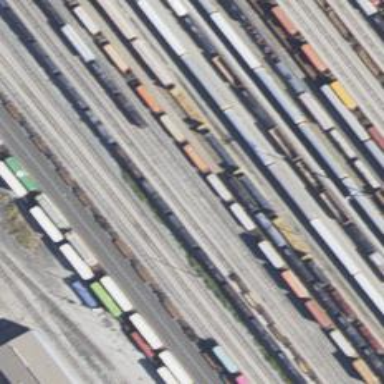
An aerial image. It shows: Railway yard.